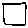
Label: square